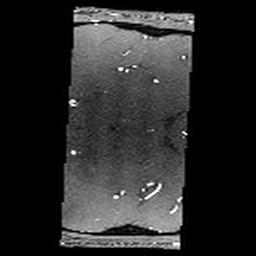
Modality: angio
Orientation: coronal
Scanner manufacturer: philips
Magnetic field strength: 7 T
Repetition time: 0.024 s
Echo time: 0.00384 s